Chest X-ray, PA view. Patient: 69 years old, sex F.
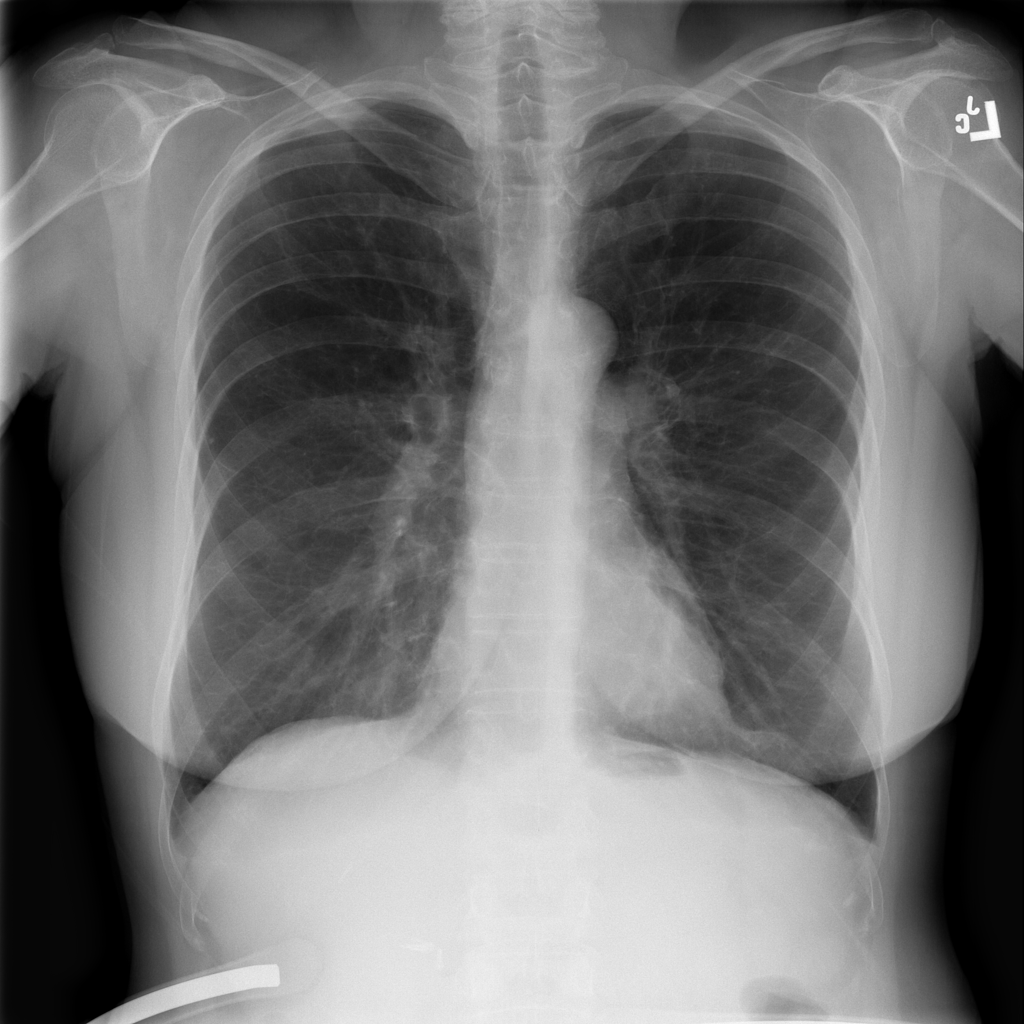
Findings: Pneumothorax